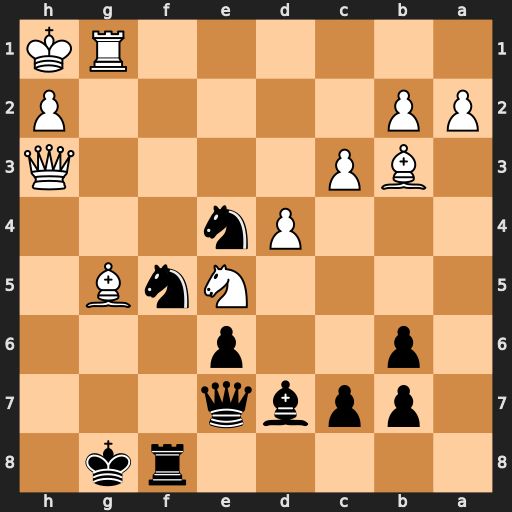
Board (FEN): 5rk1/1ppbq3/1p2p3/4NnB1/3Pn3/1BP4Q/PP5P/6RK
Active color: b
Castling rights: -
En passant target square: -
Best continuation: Nf2+ Kg2 Qxg5+